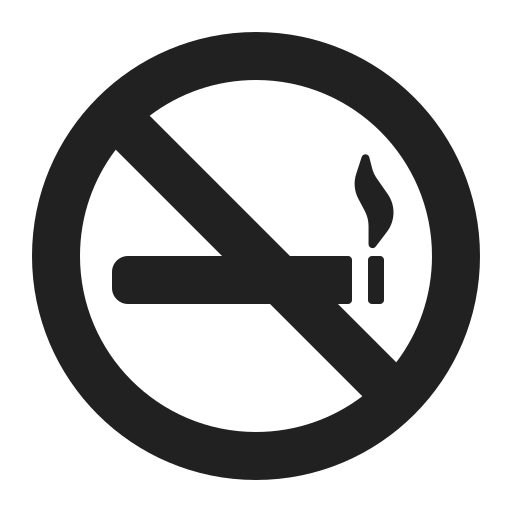
no smoking high contrast